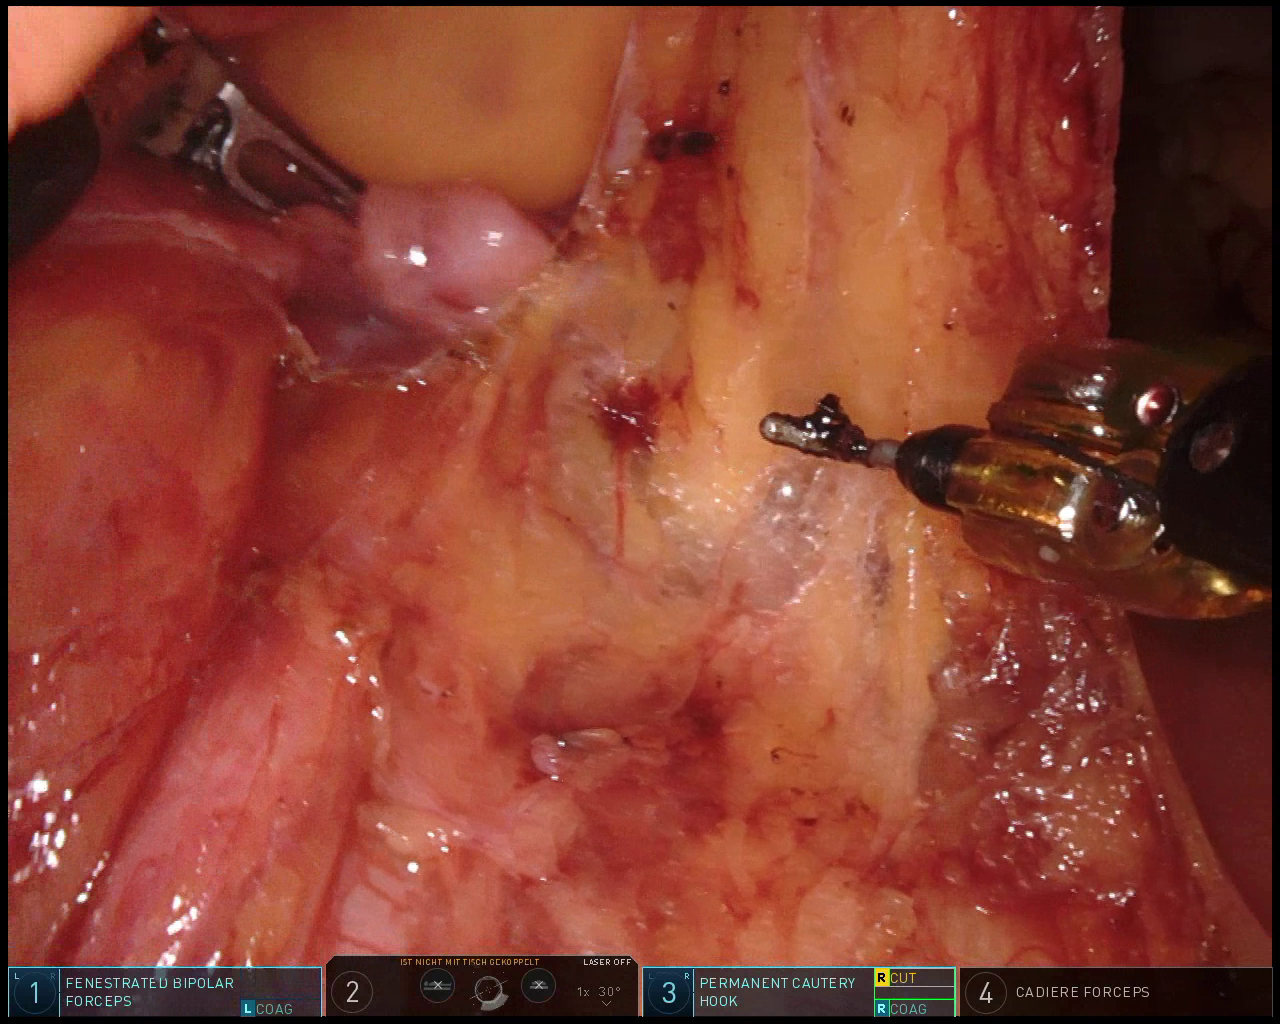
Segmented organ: ureter
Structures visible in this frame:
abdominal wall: no
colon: no
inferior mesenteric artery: no
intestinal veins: no
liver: no
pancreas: no
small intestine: no
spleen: no
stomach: no
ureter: yes
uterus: no
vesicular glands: no